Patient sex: M
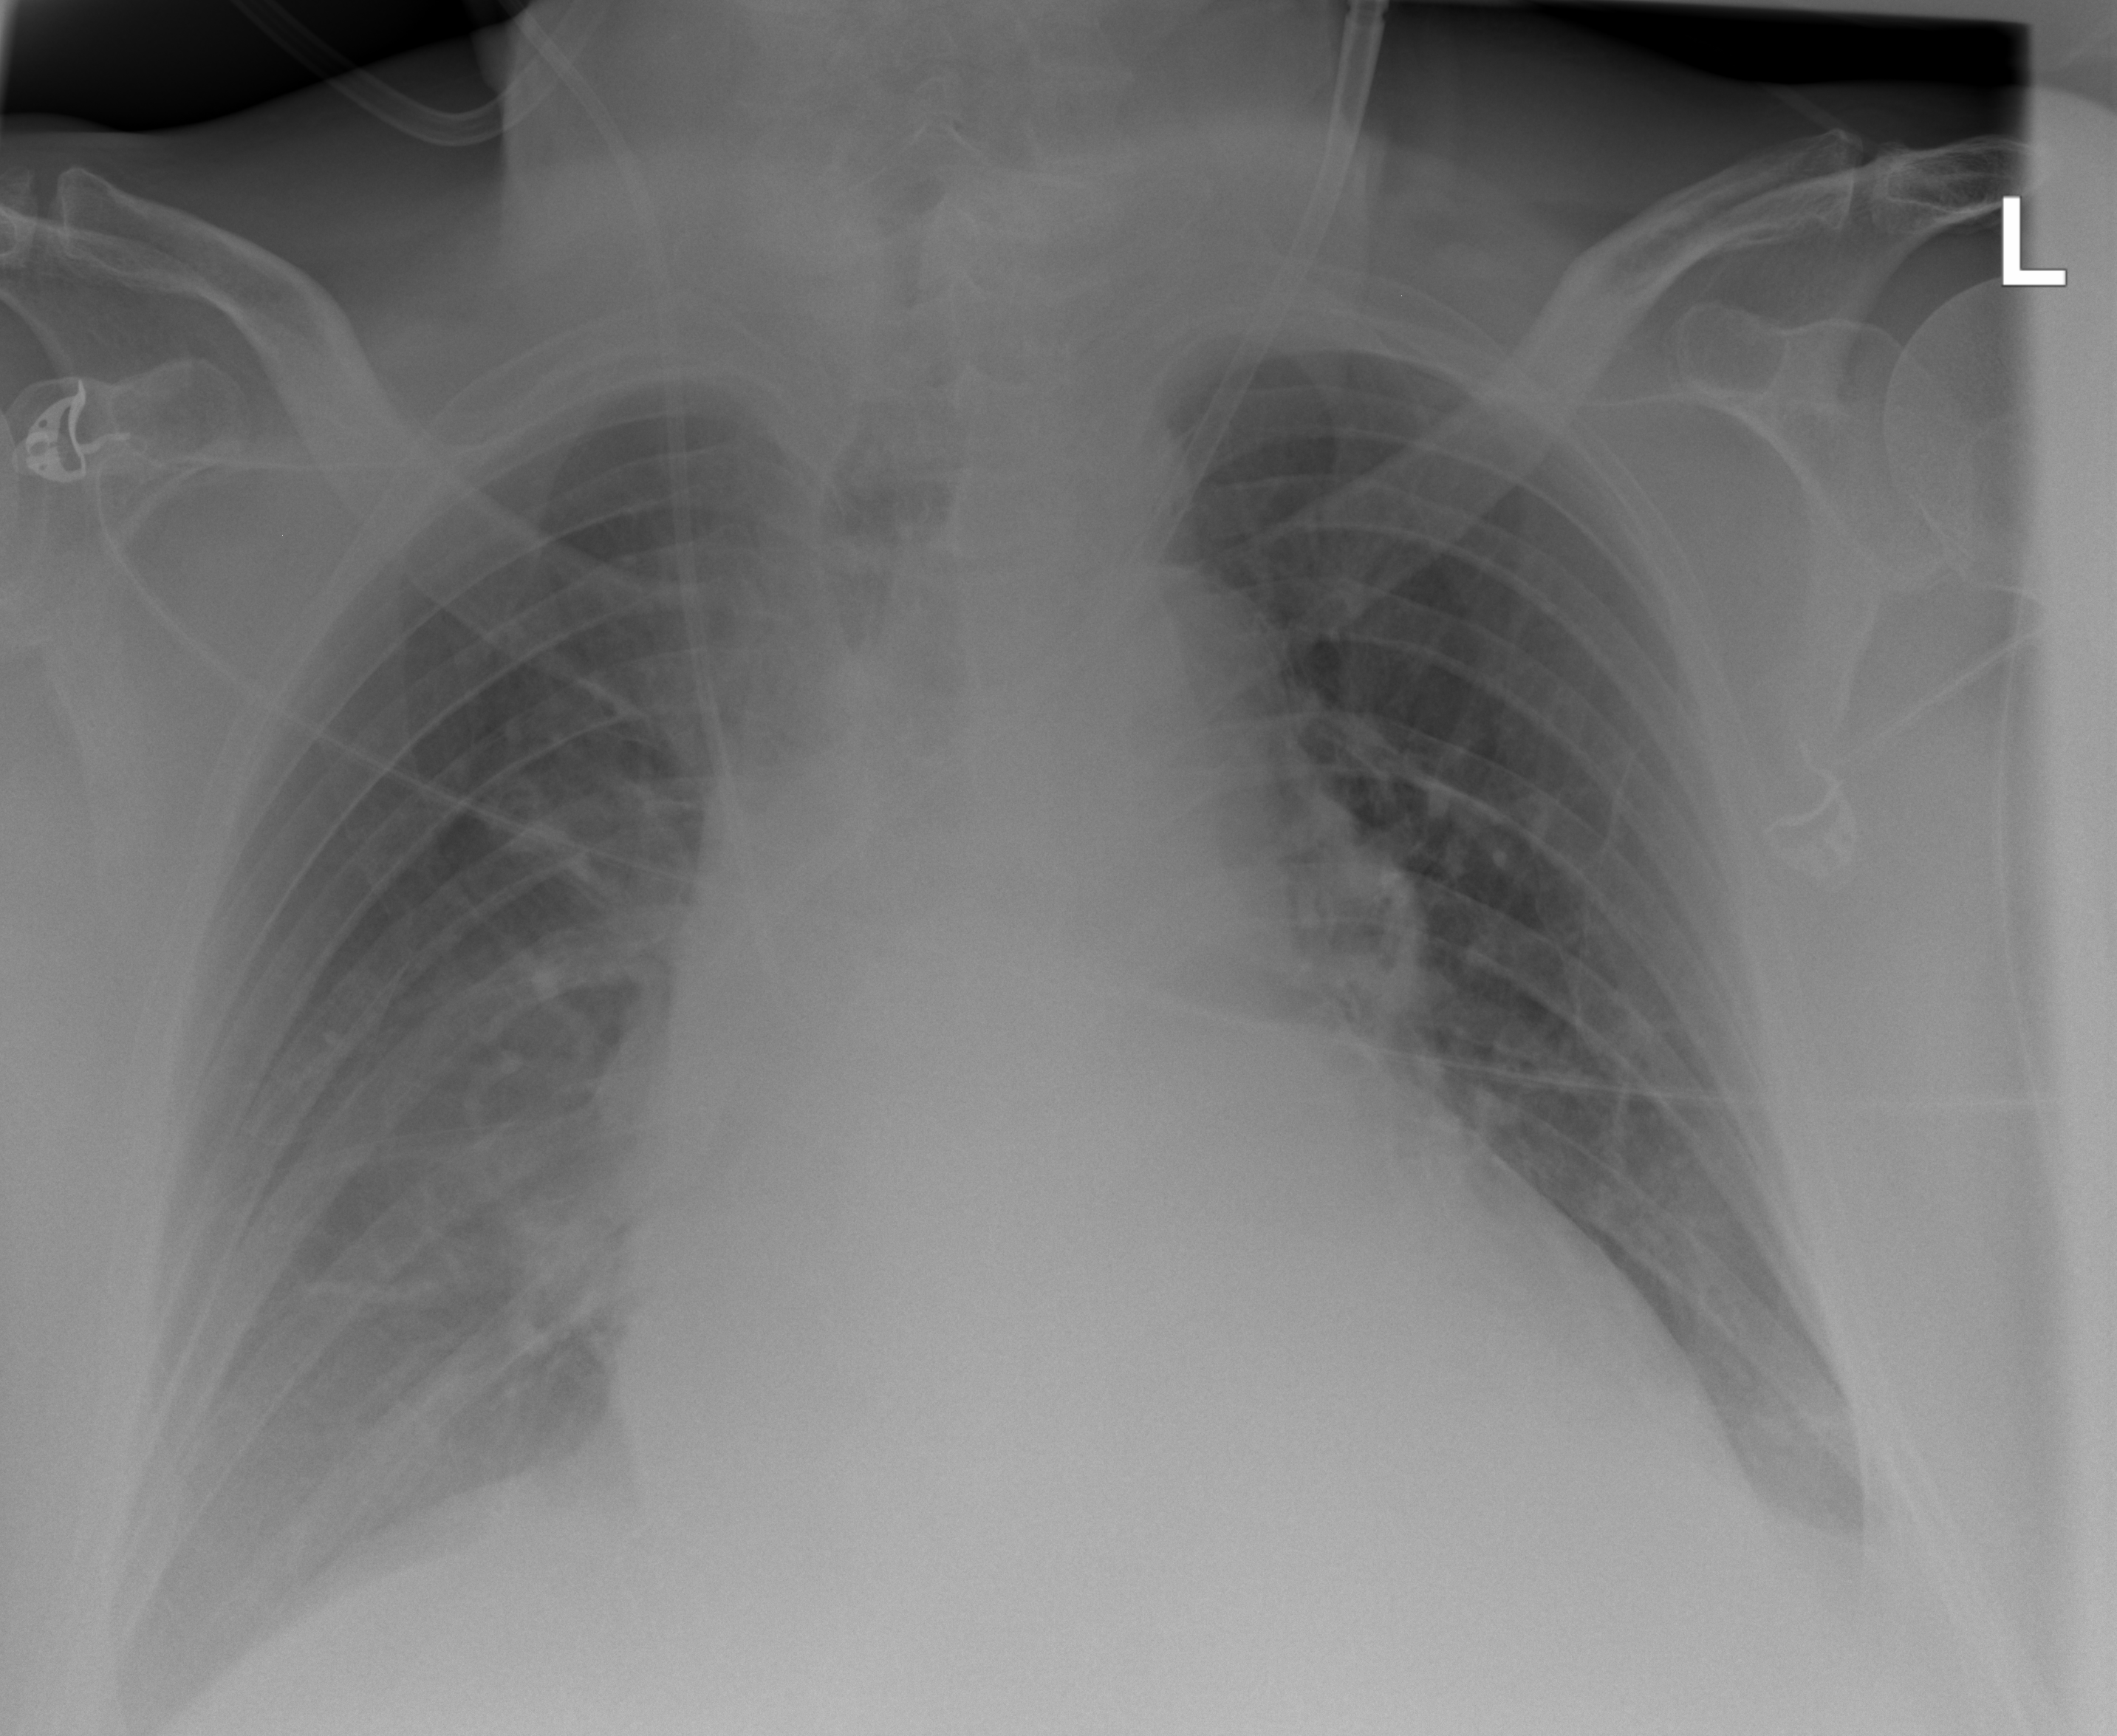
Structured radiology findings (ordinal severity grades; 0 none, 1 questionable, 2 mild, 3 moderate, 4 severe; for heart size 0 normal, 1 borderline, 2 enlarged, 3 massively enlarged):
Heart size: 2
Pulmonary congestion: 0
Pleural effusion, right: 2
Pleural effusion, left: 2
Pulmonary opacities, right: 0
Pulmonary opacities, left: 0
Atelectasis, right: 2
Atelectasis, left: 2